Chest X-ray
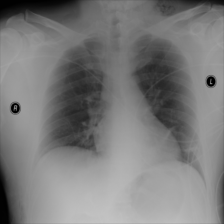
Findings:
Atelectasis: negative
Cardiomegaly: negative
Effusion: negative
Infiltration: negative
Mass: negative
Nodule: negative
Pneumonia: negative
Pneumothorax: negative
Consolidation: negative
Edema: positive
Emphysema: positive
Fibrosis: negative
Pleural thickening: negative
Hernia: negative